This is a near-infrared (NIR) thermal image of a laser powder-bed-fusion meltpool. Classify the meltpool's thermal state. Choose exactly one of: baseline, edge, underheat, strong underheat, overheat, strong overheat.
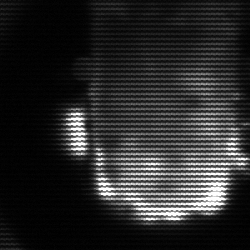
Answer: baseline